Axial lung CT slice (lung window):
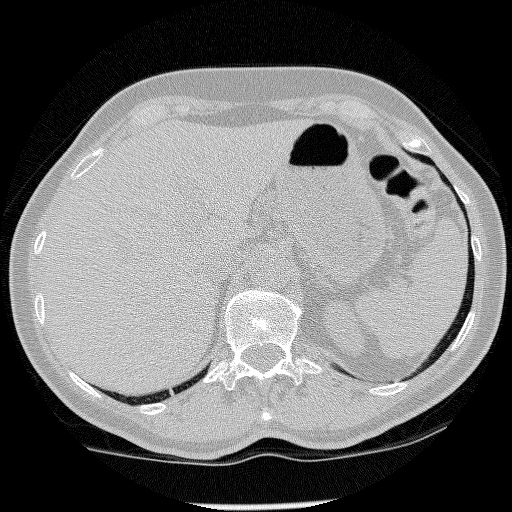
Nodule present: no